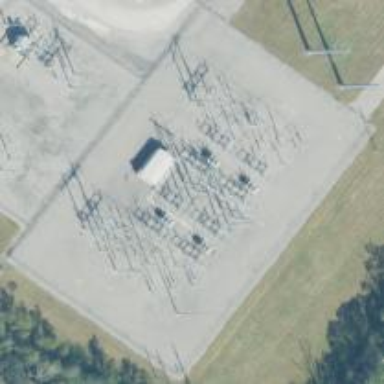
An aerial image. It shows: There is fence around switching substation.